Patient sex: F
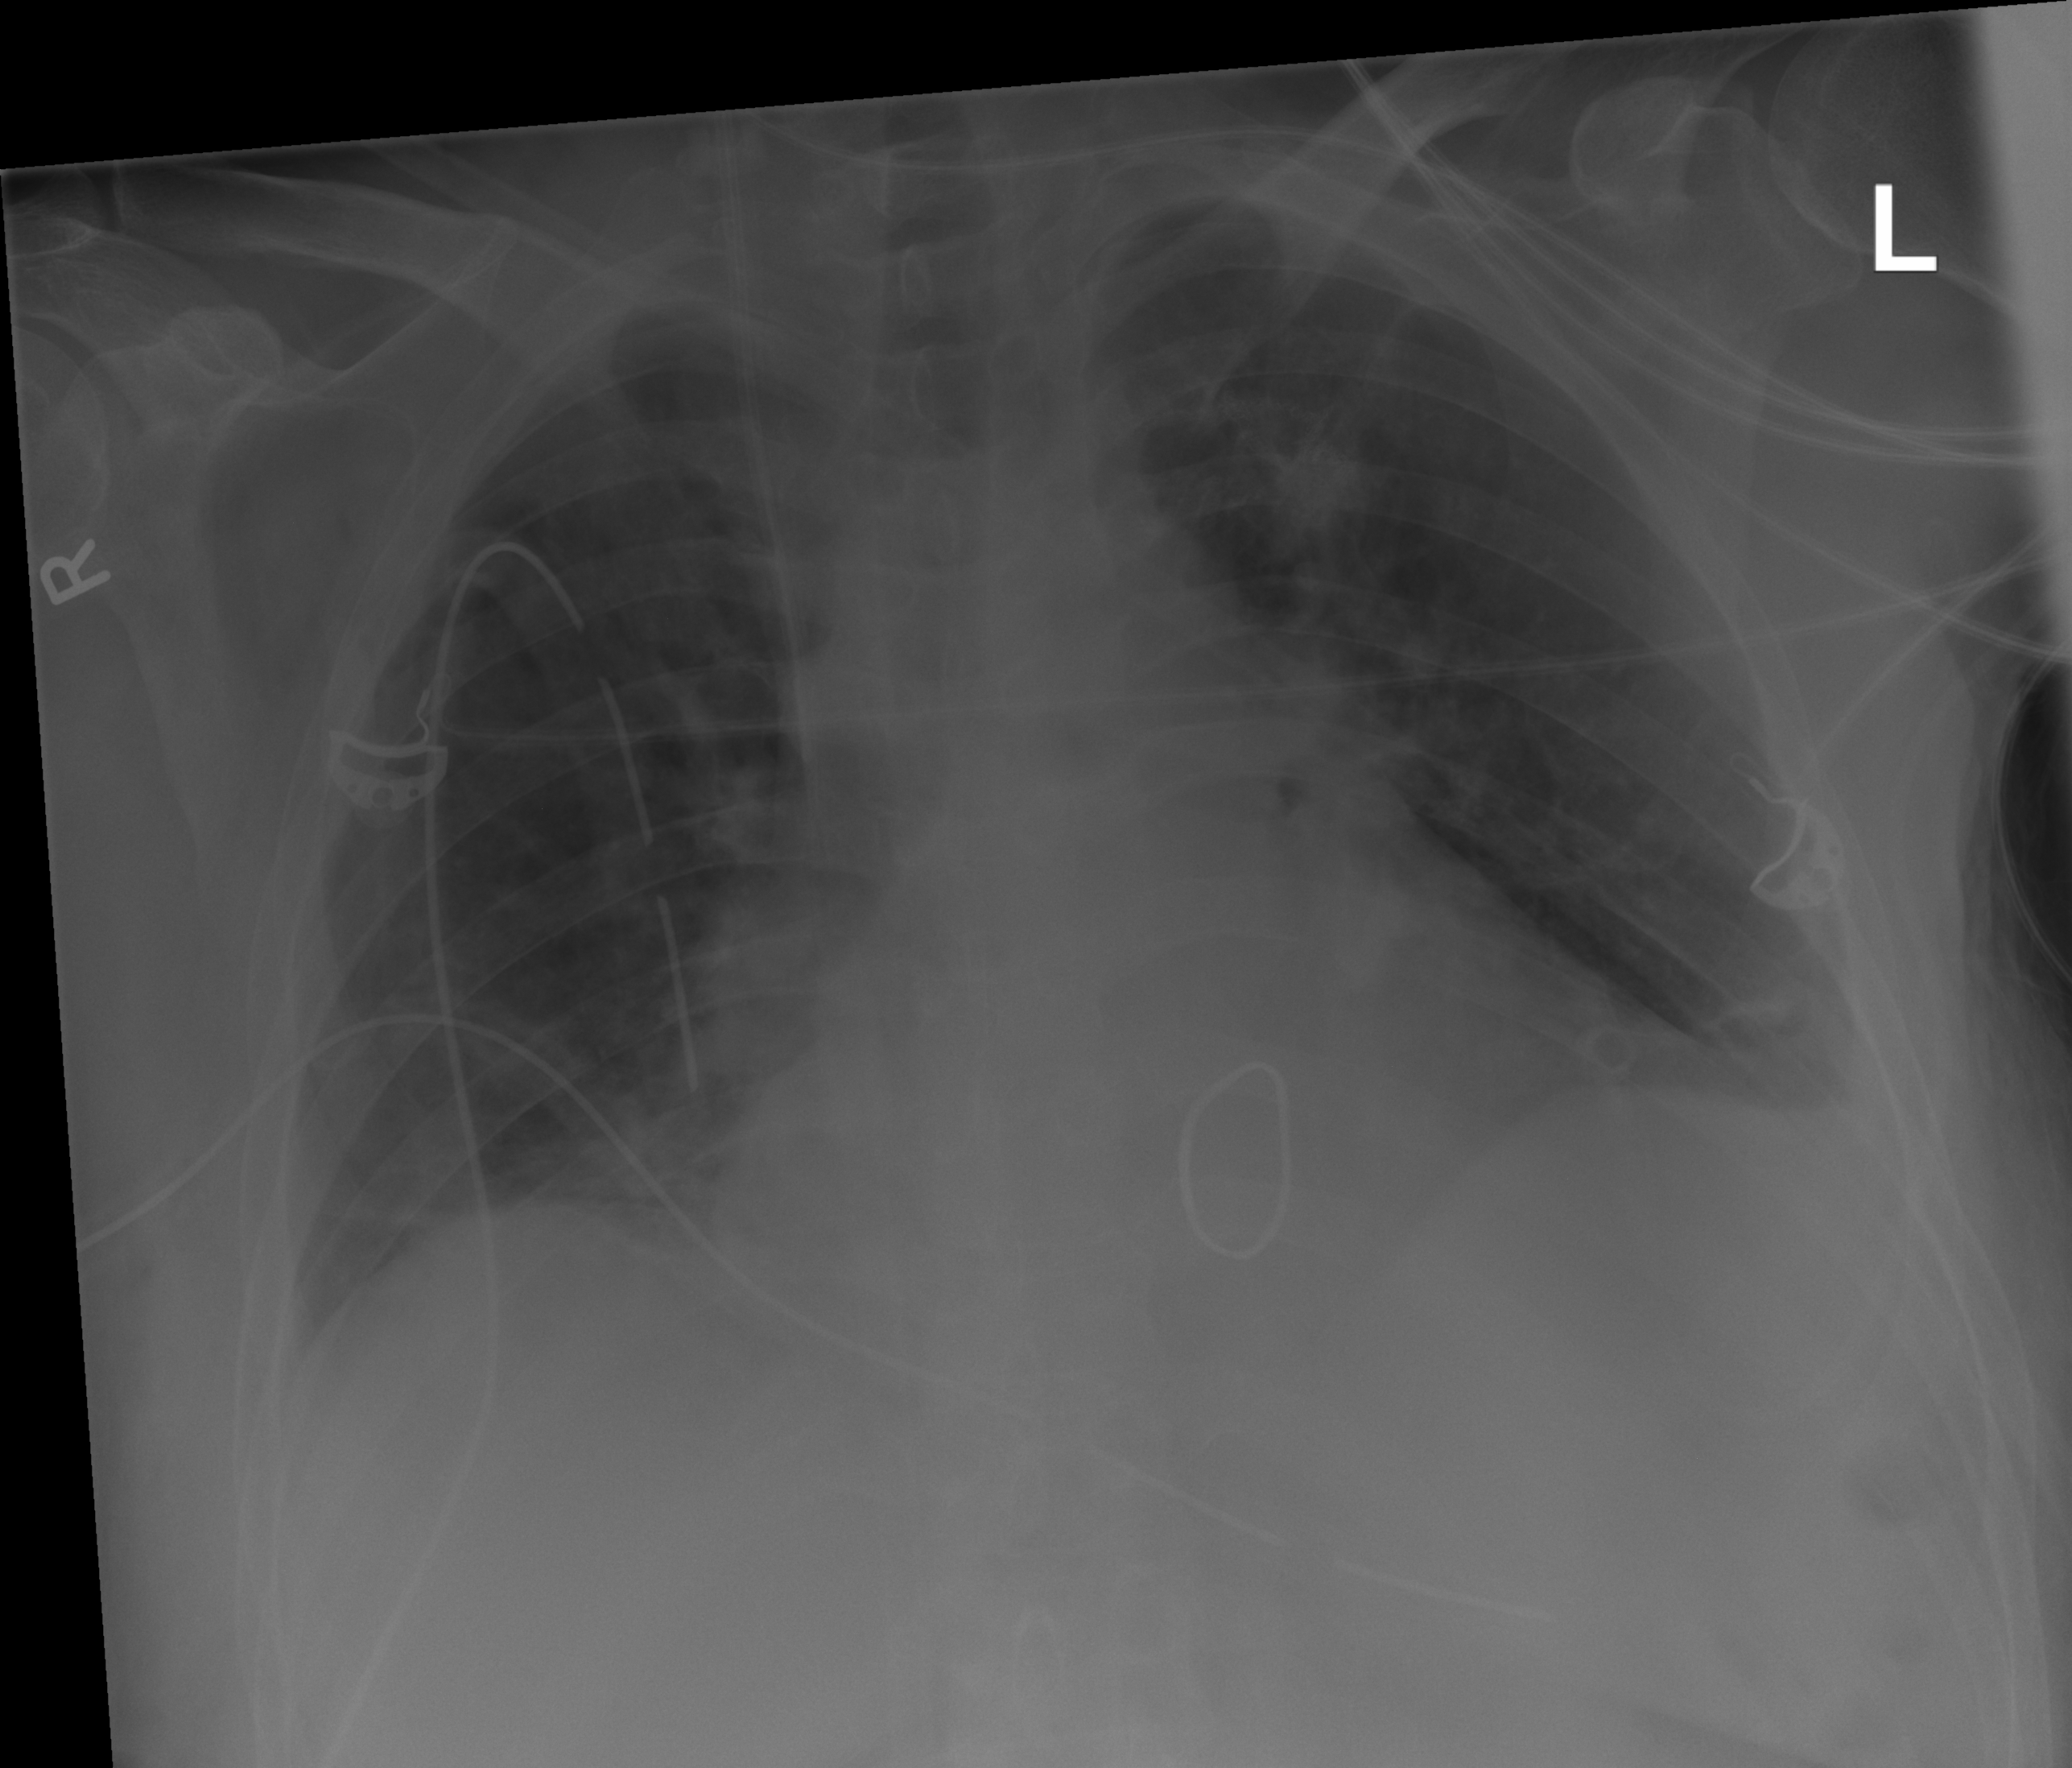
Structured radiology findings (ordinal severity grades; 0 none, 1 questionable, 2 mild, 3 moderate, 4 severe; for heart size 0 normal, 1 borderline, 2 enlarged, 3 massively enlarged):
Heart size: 2
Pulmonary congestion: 1
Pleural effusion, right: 0
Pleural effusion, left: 1
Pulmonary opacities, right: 0
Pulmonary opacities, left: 0
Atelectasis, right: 0
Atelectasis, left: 0